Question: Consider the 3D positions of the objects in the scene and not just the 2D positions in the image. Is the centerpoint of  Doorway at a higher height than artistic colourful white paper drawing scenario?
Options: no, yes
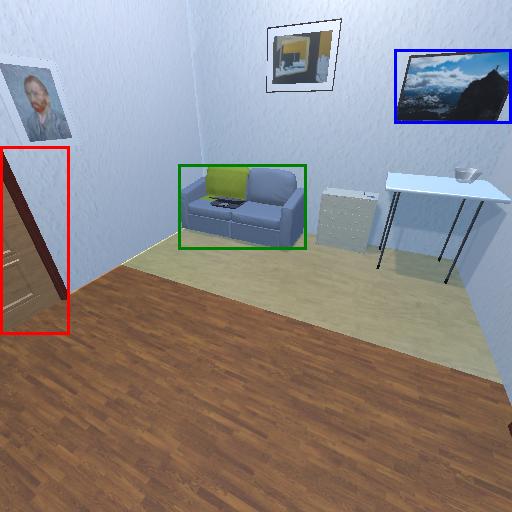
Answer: no